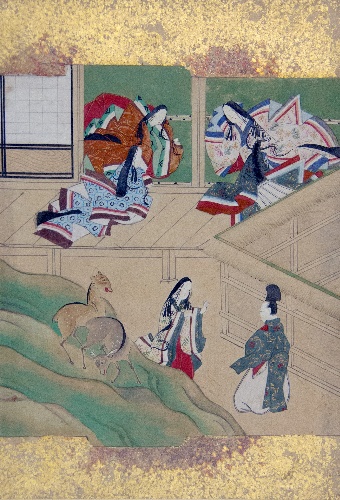
Artist: Tosa School
Date: late 18th century
Object type: Album leaves
Classification: Paintings
Medium: Set of album leaf paintings; ink and color on paper (shikishi)
Culture: Japan
Period: Edo period (1615–1868)
Dimensions: Image: 9 1/4 x 7 1/4 in. (23.5 x 18.4 cm)
Overall with mounting: 12 1/2 x 9 in. (31.8 x 22.9 cm)
Department: Asian Art
Credit line: Gift of Dr. and Mrs. Maximilian O. Goldsmith, 1974
Accession year: 1974
Repository: Metropolitan Museum of Art, New York, NY
Tags: Women|Deer|Men